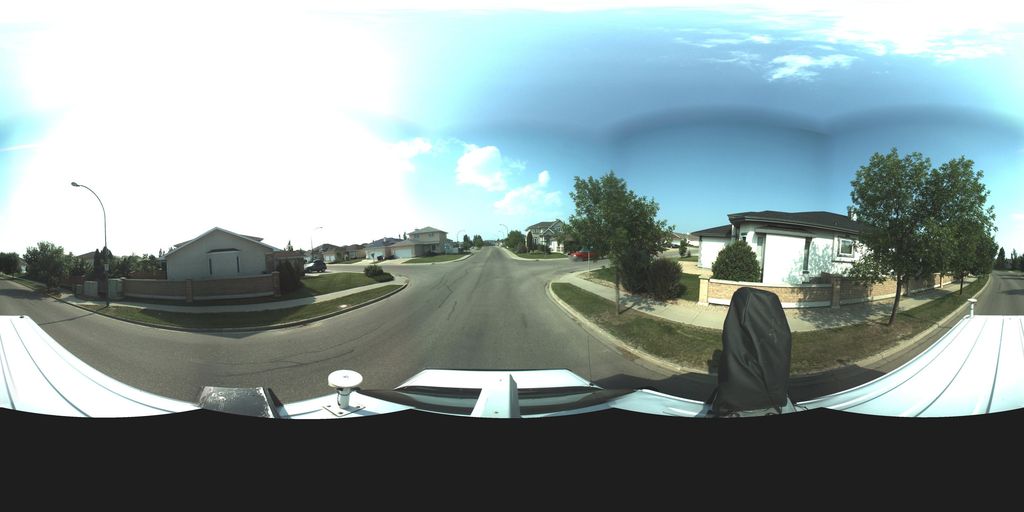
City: saskatoon